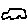
Label: car